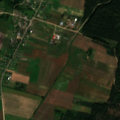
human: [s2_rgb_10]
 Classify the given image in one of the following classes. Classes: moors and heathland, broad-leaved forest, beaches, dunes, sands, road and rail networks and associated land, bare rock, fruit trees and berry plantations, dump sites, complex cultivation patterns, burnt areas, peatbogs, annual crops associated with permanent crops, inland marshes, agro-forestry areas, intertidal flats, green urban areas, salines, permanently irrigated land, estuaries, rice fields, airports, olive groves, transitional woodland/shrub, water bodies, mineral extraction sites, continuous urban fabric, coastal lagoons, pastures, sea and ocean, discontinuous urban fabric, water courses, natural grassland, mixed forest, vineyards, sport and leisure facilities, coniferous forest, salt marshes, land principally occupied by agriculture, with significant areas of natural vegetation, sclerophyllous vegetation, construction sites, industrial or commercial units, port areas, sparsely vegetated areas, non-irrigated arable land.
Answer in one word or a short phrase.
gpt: discontinuous urban fabric, non-irrigated arable land, complex cultivation patterns, coniferous forest